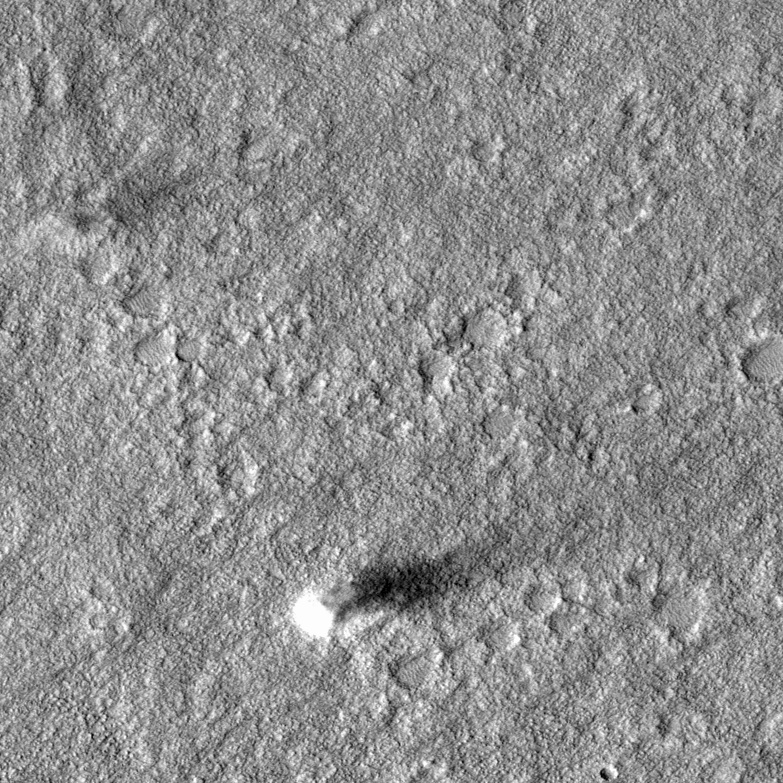
Label: dustdevil